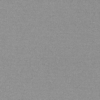
Label: dusty